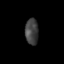
Tissue: skin
Cell type: Epithelial cells
Senescence score: 0.9202
Nuclear area (px): 339
Mean DAPI intensity: 65.186